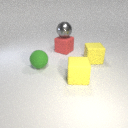
large red rubber cube below large gray metal sphere